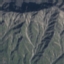
Land use / land cover class: HerbaceousVegetation